Interaction volume radius: 5 \u00c5
Interaction volume height: 20 \u00c5
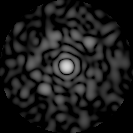
Disorder parameter: 0.8028